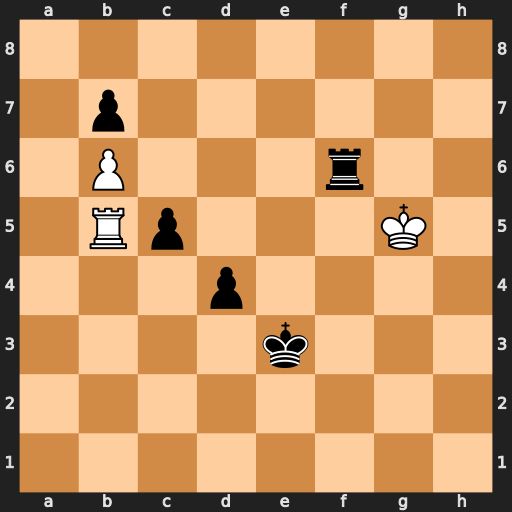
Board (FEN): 8/1p6/1P3r2/1Rp3K1/3p4/4k3/8/8
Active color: w
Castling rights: -
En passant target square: -
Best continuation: Kxf6 c4 Re5+